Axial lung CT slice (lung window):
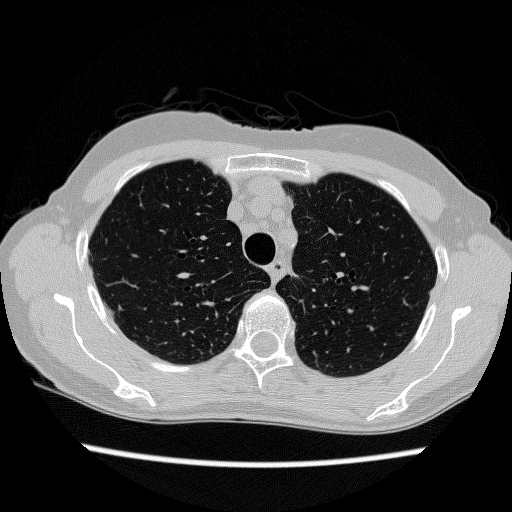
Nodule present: no